Question: How would I get rid of this blue highlight when opening a form?

I am compiling in Visual Studio 2010
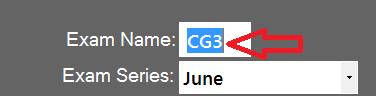
Answer: In the 'Form_Load' event handler change the text selection of the first text box like this
'''
myTextBox.SelectionStart = 0
myTextBox.SelectionLength = 0
'''
This is an alternative to calling the 'Select' method as shown by Neolisk.